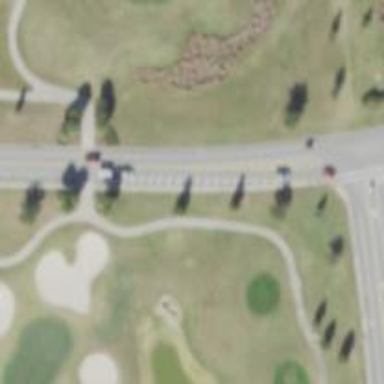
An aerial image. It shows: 9-hole golf course in the leisure land.